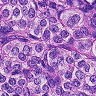
Metastatic tissue present: yes